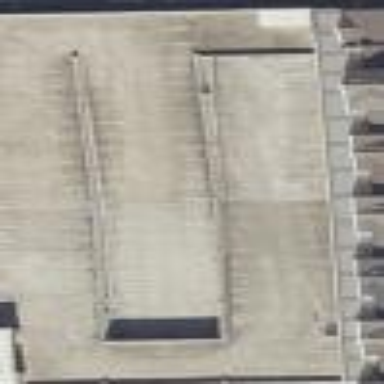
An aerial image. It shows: Multi-storey parking building.